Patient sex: F
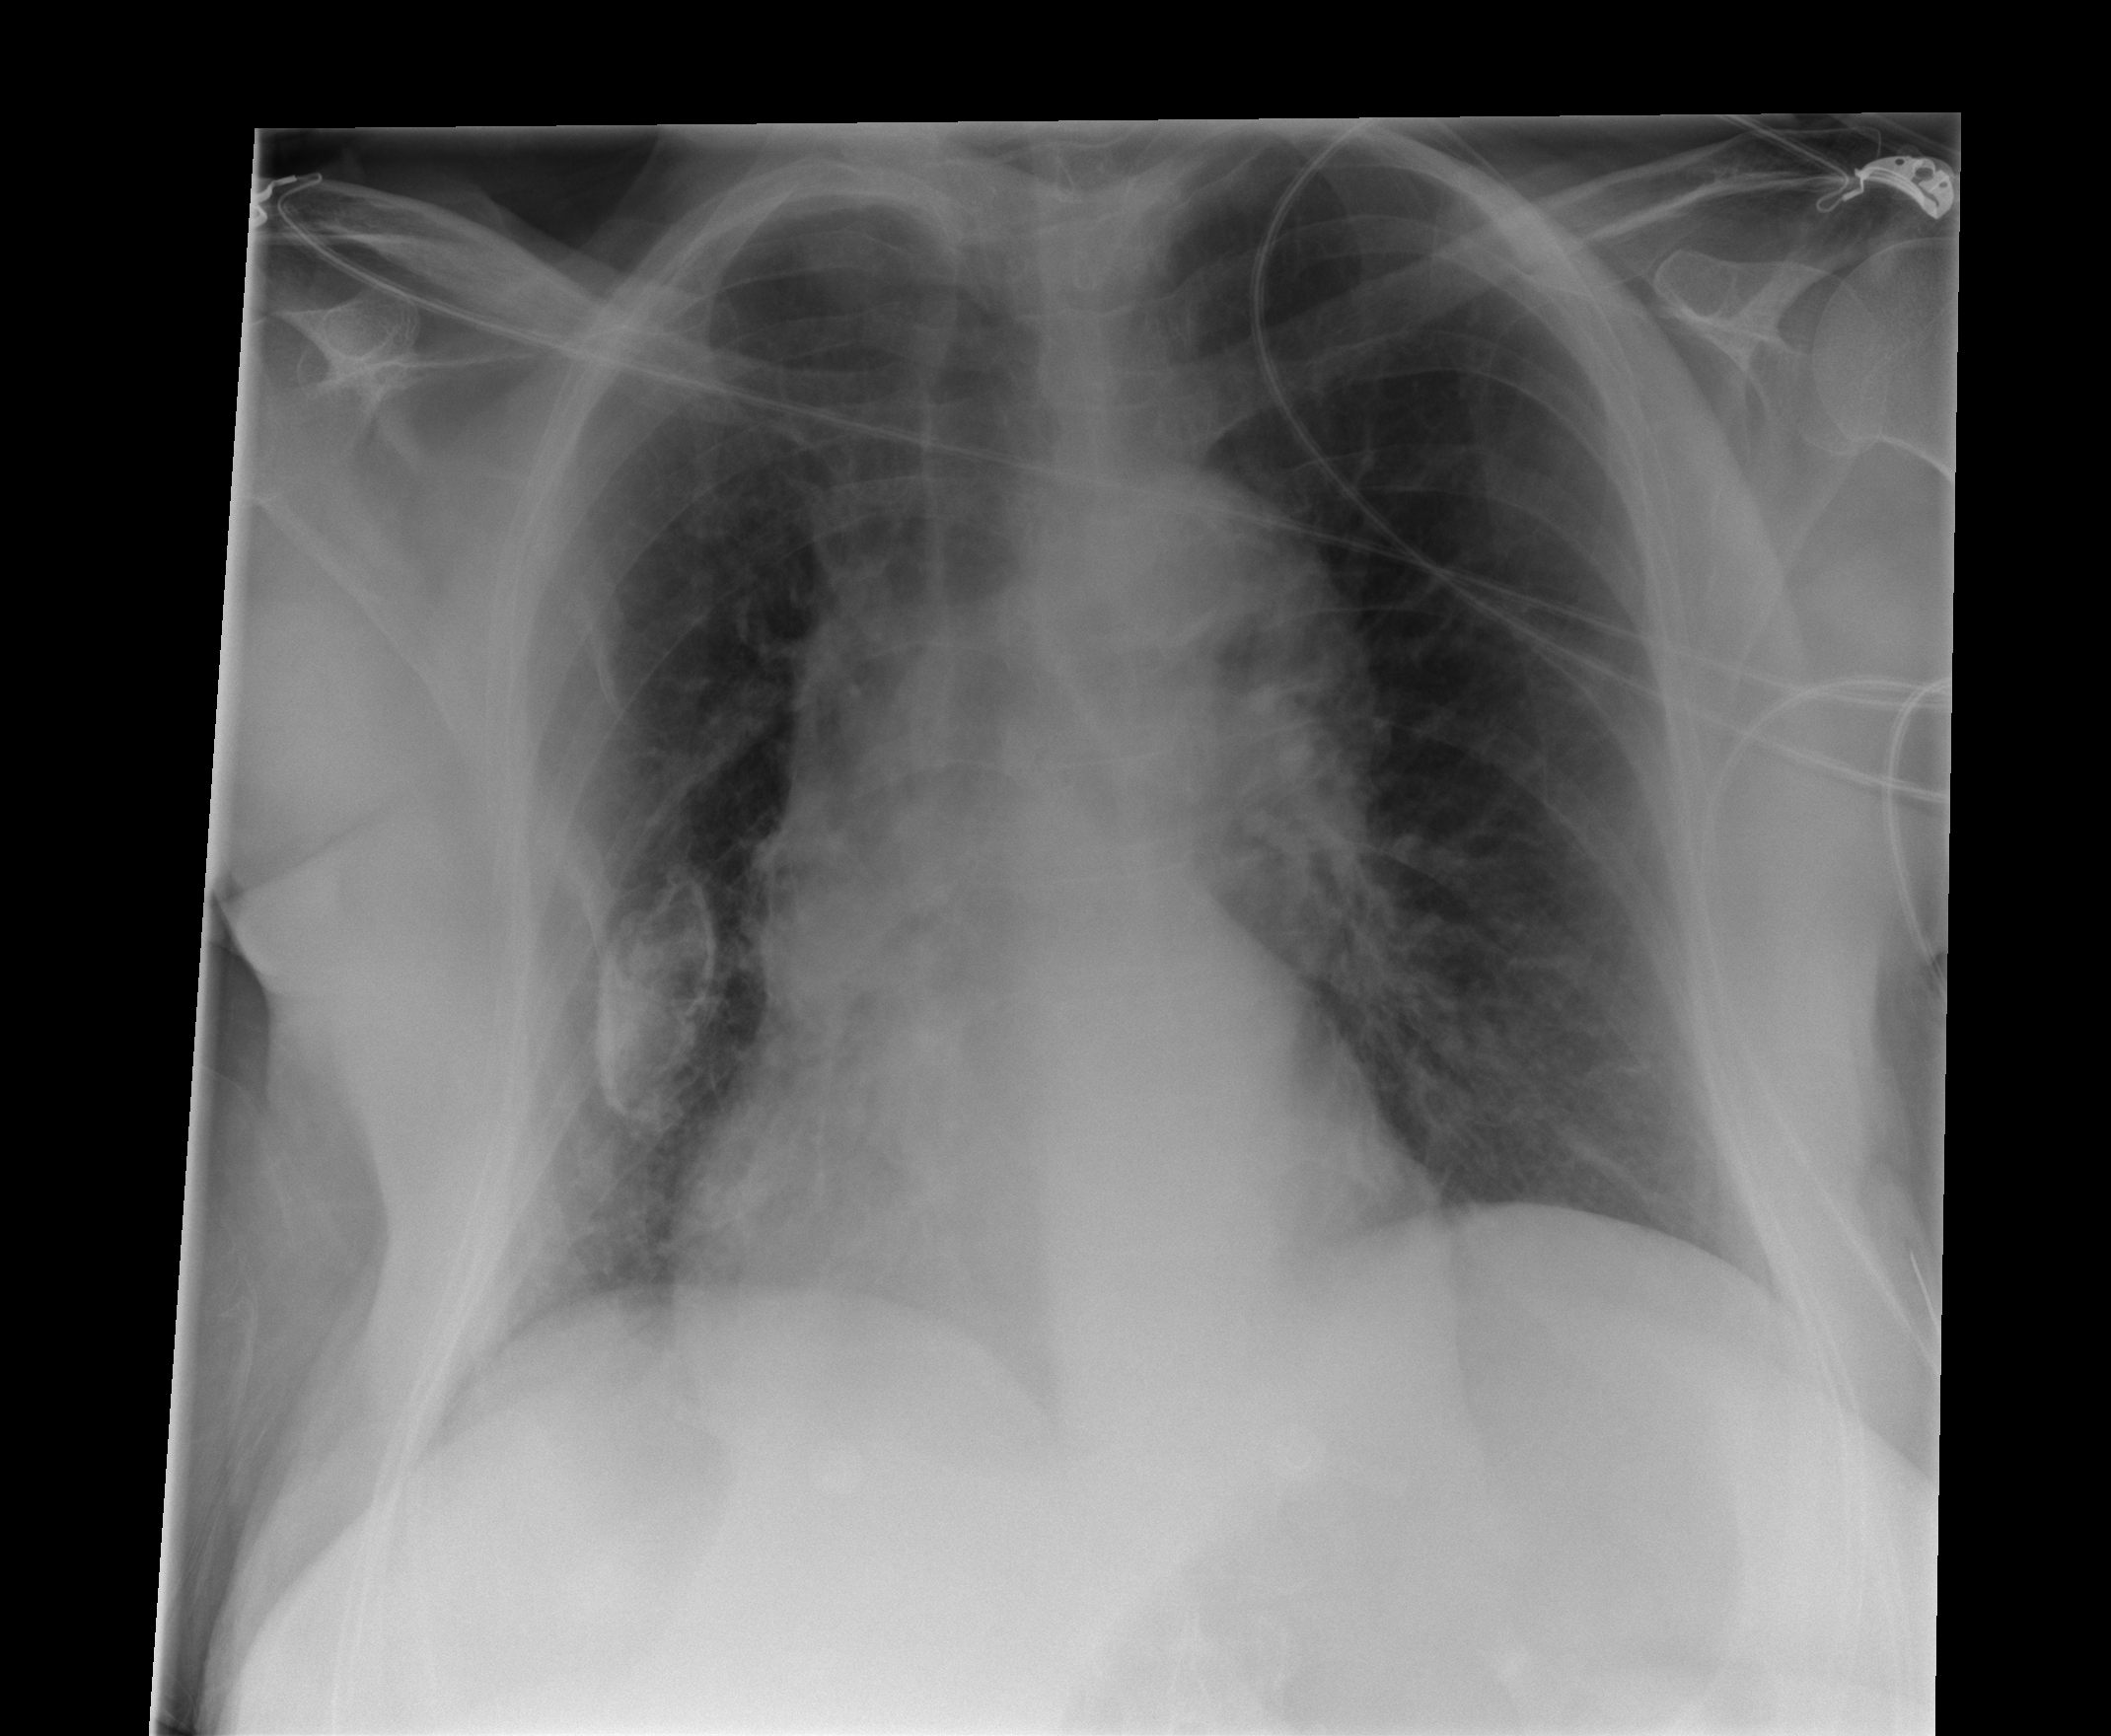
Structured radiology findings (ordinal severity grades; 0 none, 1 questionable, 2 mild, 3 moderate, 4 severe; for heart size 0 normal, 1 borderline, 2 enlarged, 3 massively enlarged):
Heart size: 2
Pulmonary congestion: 0
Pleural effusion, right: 0
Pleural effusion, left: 0
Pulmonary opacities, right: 0
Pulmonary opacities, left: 0
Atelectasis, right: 2
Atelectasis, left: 0